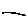
Label: line